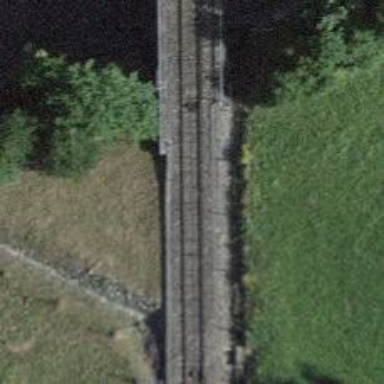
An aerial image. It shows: Funicular railway bridge.